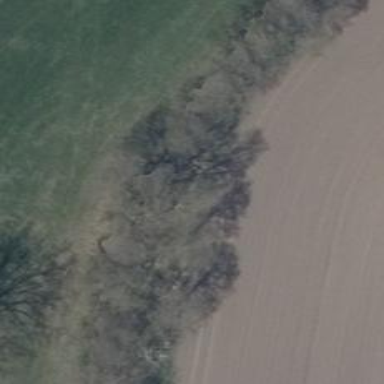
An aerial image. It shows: Row of trees in natural setting.